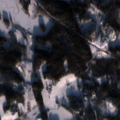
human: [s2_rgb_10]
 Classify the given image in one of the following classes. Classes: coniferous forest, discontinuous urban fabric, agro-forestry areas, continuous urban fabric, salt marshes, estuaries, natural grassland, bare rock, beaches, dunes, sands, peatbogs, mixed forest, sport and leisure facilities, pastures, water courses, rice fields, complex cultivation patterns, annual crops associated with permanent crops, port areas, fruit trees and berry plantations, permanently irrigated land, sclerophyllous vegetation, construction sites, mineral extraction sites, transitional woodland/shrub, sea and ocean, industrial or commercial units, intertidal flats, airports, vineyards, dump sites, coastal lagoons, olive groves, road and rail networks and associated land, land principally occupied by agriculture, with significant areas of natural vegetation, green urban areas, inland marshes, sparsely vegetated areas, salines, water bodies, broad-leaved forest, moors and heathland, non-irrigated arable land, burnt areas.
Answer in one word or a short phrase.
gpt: land principally occupied by agriculture, with significant areas of natural vegetation, coniferous forest, mixed forest, water bodies